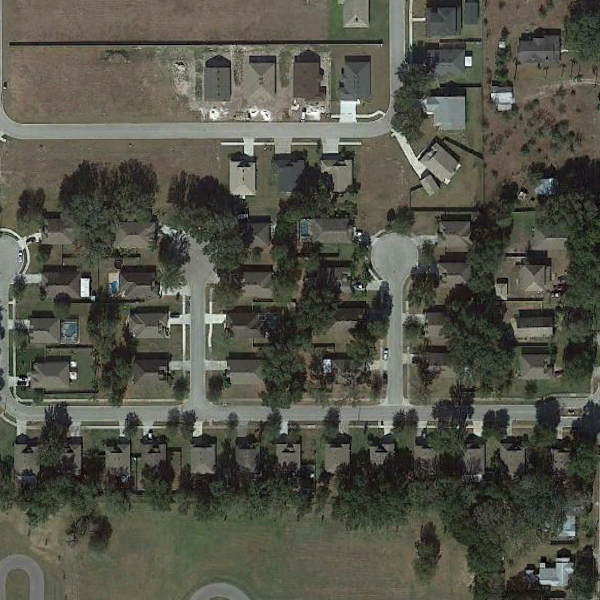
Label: MediumResidential